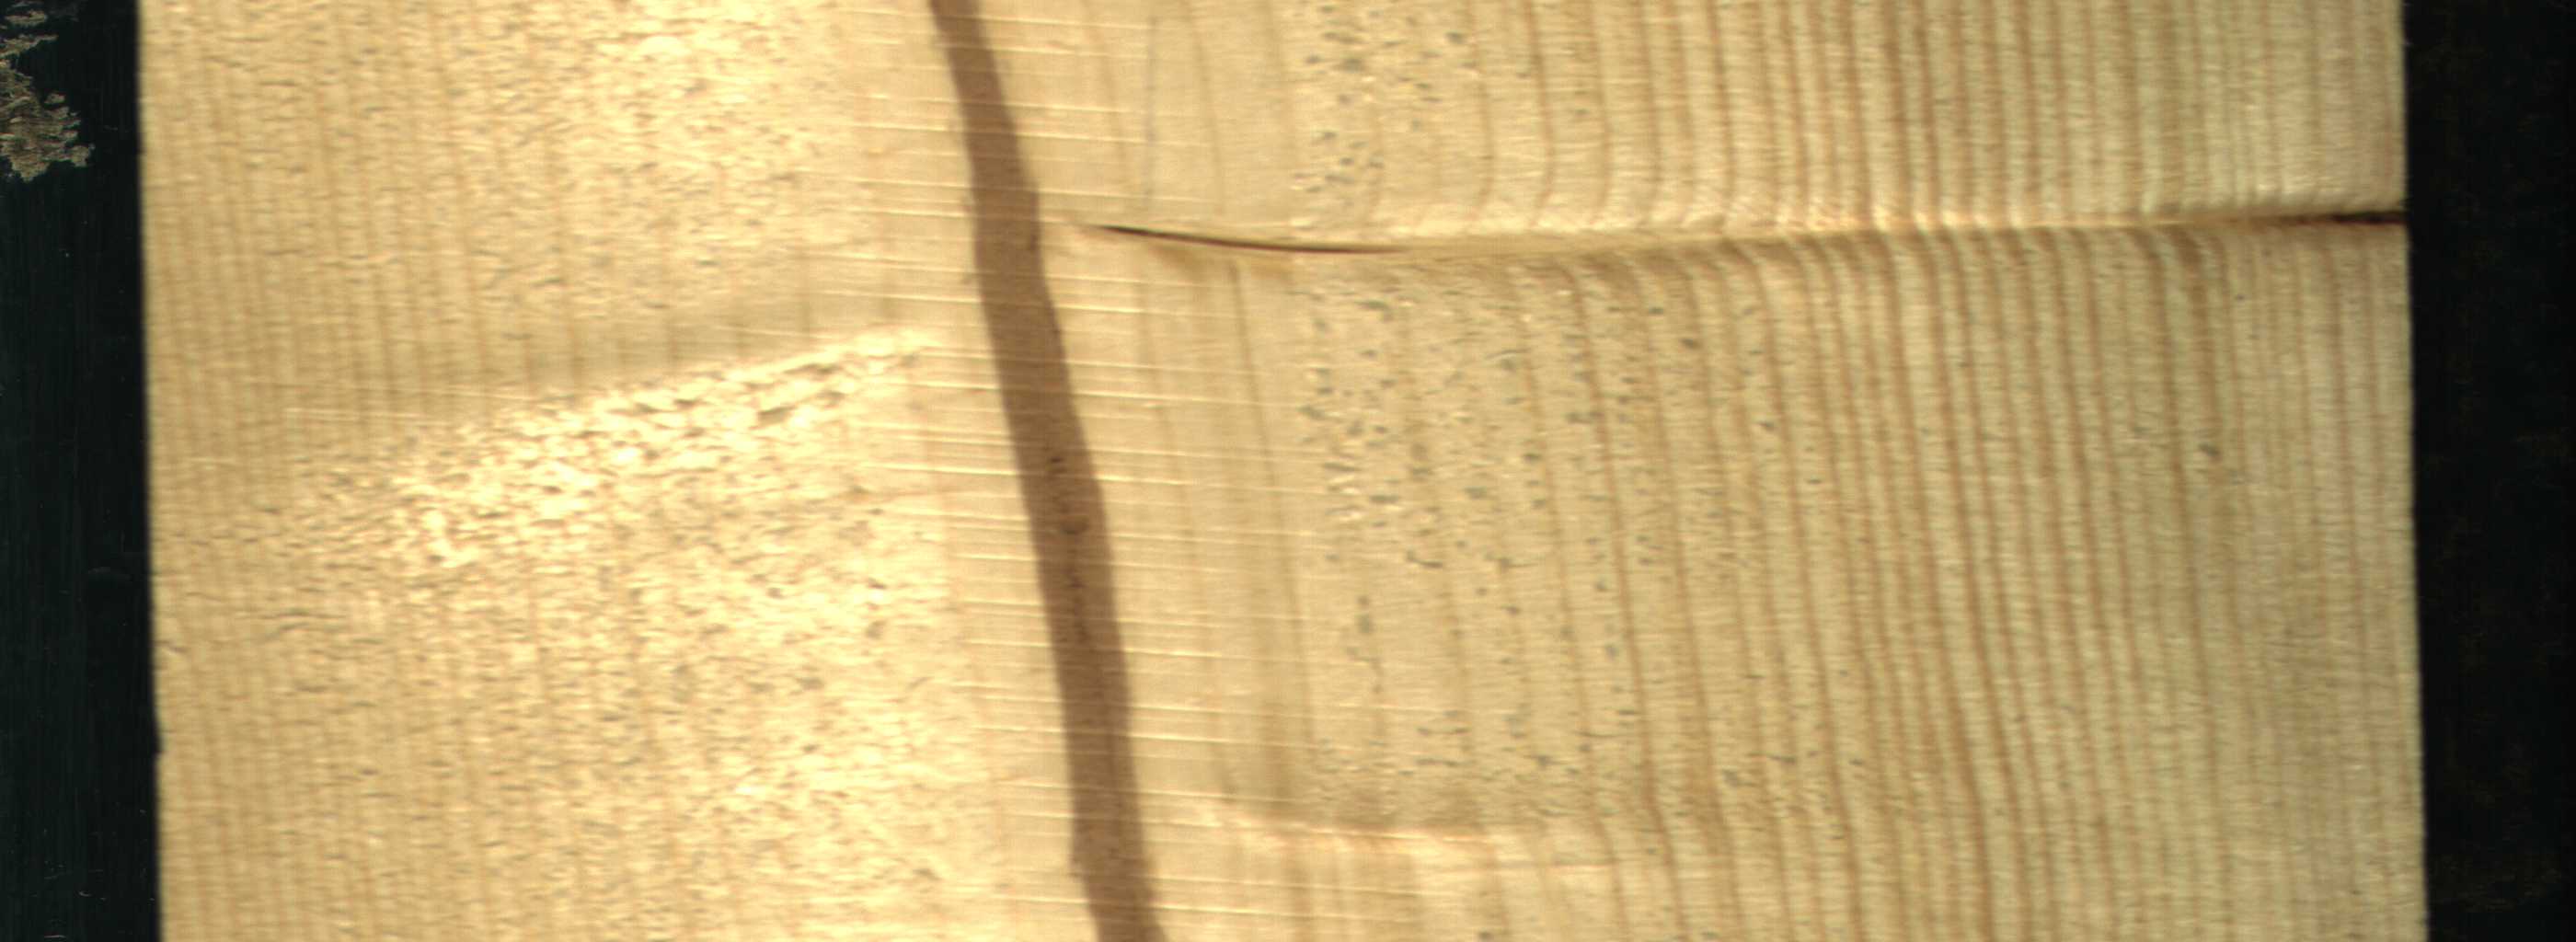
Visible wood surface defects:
Marrow
Dead_Knot
Live_Knot